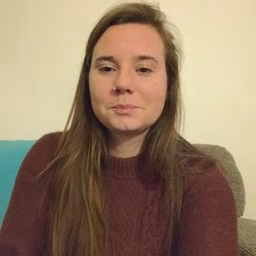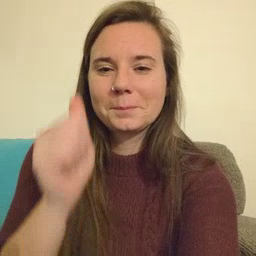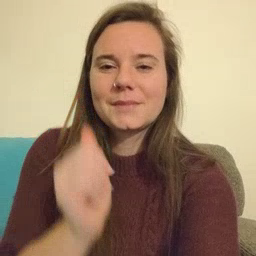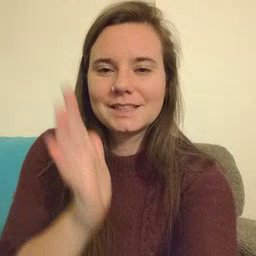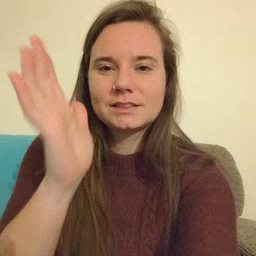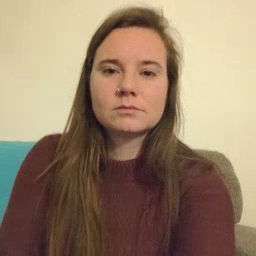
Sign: mitten